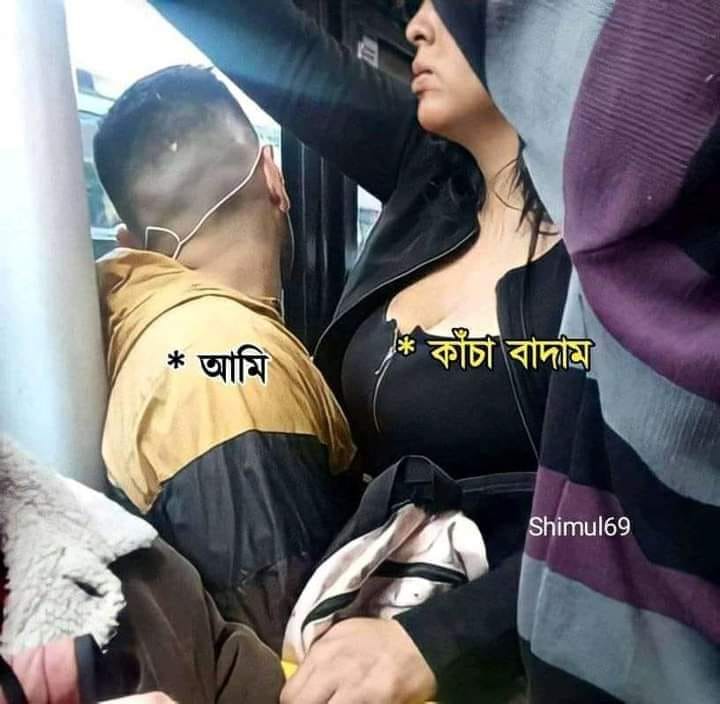
Caption: আমি    *কাচা বাদাম
Label: non-hate